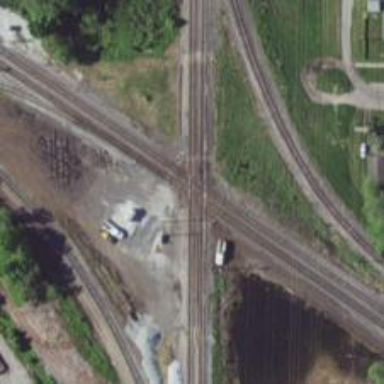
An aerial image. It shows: Railway crossing.